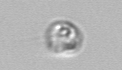
Label: Amoeba